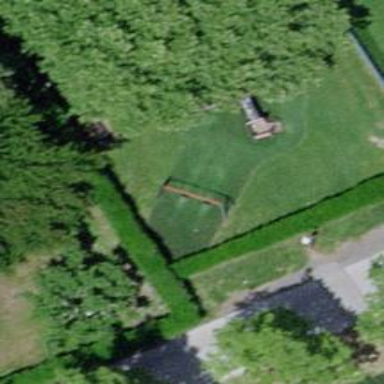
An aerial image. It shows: Playground featuring swings.